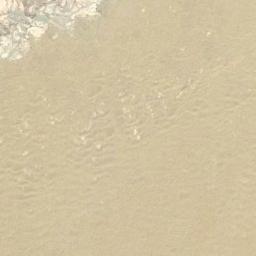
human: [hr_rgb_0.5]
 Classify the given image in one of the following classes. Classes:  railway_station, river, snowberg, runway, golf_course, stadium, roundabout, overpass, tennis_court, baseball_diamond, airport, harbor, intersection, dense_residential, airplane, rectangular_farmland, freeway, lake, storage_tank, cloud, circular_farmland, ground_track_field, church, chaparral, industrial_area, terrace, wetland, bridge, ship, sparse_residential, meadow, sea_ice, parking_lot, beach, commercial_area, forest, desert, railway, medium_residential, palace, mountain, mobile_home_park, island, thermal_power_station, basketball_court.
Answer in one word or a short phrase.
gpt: desert